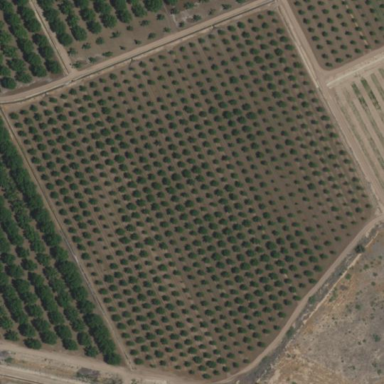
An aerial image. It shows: Orchard.